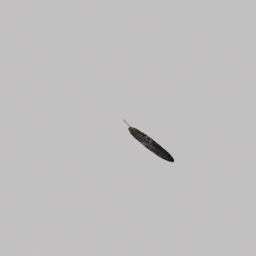
Label: animals